Question: I Action Bar i am using ShareActionProvider, but facing small issue, i am also getting Messenger Icon along with Share Icon, and i don't want to show Messenger Icon in my Action Bar.
So how can i remove Messenger Icon from Action Bar, see my code:
'''
@Override
public boolean onCreateOptionsMenu(Menu menu) {
getMenuInflater().inflate(R.menu.main, menu);
mShareActionProvider = (ShareActionProvider) menu.findItem(R.id.menu_item_share).getActionProvider();
if (mShareActionProvider != null) {
mShareActionProvider.setShareIntent(getDefaultShareIntent());
}
return super.onCreateOptionsMenu(menu);
}
private Intent getDefaultShareIntent(){
Intent intent = new Intent(Intent.ACTION_SEND);
intent.setType("text/plain");
intent.putExtra(Intent.EXTRA_SUBJECT, "SUBJECT");
intent.putExtra(Intent.EXTRA_TEXT, "TEXT");
return intent;
}
'''
I just want to show Share Icon in my Action Bar not Messenger Icon...
see screen shot:

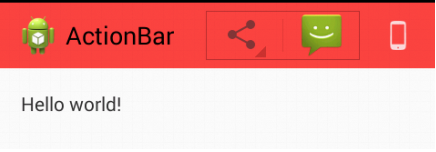
Answer: You are welcome to try 'setShareHistoryFileName(null)' and see if that blocks the second icon along with the history.
Otherwise, you will need to write your own action provider as a replacement for 'ShareActionProvider'. Or, you will need to attempt to fork 'ShareActionProvider' to block this second icon.